Interaction volume radius: 5 \u00c5
Interaction volume height: 10 \u00c5
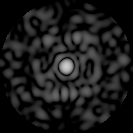
Disorder parameter: 0.8455